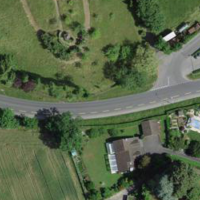
EUNIS habitat code: 52
Species observed at this site:
Vaccinium uliginosum